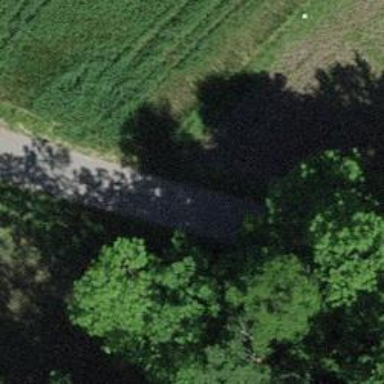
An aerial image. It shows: Pipeline marker.